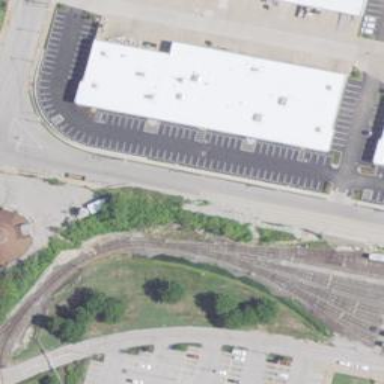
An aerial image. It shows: Light rail service yard with electrified contact lines.